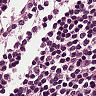
Metastatic tissue present: no